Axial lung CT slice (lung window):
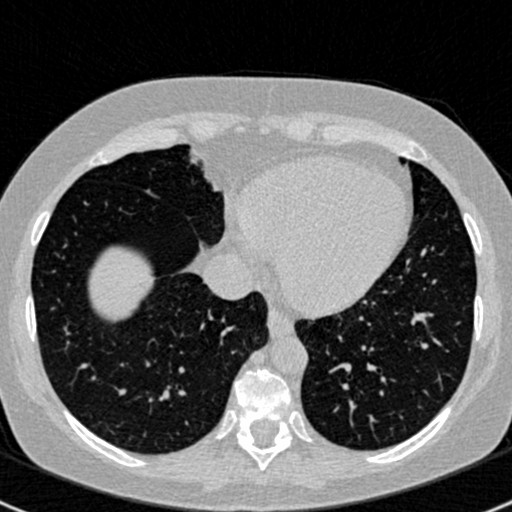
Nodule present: no